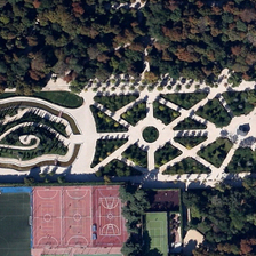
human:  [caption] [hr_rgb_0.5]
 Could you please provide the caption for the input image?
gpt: the square next to a tract of big trees is close to some playgrounds .

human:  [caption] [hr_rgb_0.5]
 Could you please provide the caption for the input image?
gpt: the square with some complex path and groves is between the forest and some playgrounds .

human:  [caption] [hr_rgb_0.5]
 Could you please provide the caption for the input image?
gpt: between the forest and some sports fields  there is a square with pathways and trees .

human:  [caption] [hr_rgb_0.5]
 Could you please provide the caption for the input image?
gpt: this peaceful square is surrounded by lush trees and several tennis courts and a basketball court .

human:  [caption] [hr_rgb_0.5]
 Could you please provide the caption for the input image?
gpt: an almost rectangular square is near many green trees, three basketball fields and three tennis courts .